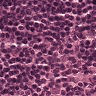
Metastatic tissue present: no